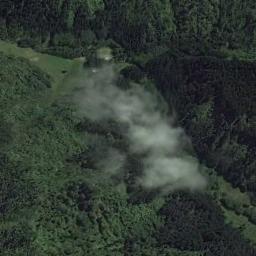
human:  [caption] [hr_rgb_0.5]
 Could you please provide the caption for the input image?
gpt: Sparse white clouds on green plants .

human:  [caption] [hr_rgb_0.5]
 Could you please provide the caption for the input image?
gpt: The cumulus clouds are located above the forest .

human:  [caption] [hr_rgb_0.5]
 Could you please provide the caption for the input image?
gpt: The white cloud is above green land .

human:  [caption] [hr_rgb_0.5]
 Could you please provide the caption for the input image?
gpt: Some gauzy white clouds over a green forest .

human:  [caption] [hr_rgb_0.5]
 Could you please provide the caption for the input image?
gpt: A thick white cloud floats on the deep blue sea .